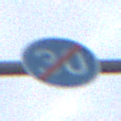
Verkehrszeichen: EndeMindestgeschwindigkeit
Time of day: SunriseSunset
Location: Outdoor (Nature)
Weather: PartlyCloudy
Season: NotSpecified
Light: Natural